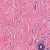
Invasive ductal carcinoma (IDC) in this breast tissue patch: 0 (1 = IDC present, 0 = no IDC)